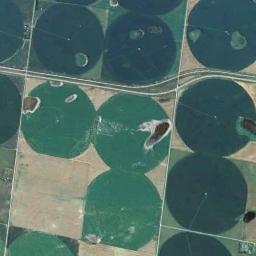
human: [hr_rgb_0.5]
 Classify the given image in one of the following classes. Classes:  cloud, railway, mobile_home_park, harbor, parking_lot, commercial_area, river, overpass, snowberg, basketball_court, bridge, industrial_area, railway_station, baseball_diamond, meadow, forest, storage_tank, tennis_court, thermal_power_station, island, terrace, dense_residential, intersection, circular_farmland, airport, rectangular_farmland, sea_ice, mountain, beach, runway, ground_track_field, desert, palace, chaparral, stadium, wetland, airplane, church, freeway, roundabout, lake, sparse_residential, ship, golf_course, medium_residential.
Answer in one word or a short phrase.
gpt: circular_farmland